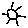
Label: sun